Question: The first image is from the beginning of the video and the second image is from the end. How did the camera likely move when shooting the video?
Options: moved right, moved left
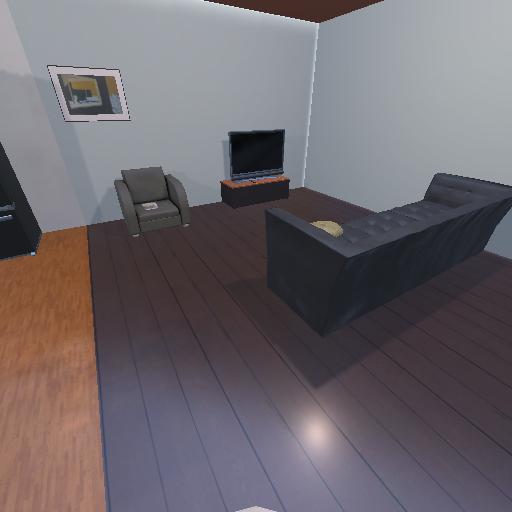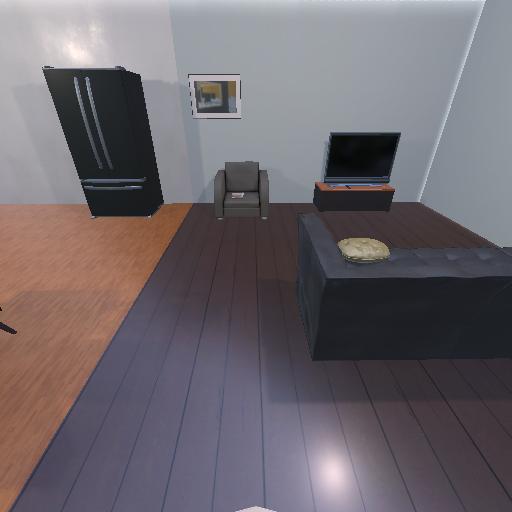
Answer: moved right